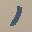
Label: 1